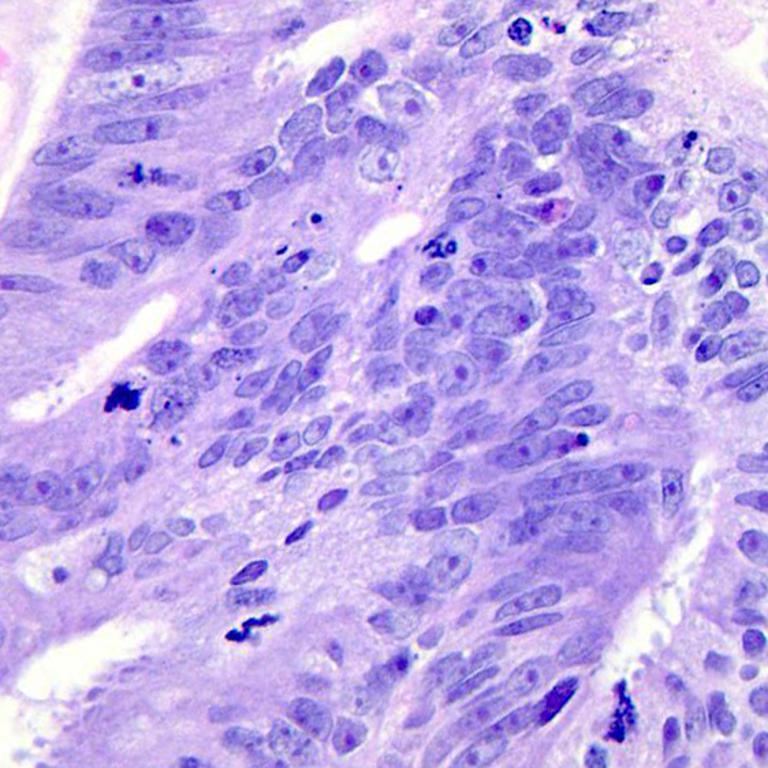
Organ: colon
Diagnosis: adenocarcinomas